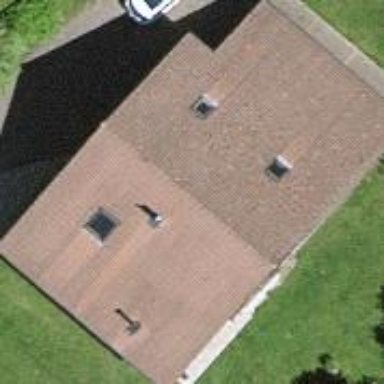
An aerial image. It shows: Simple house.